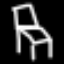
Label: chair